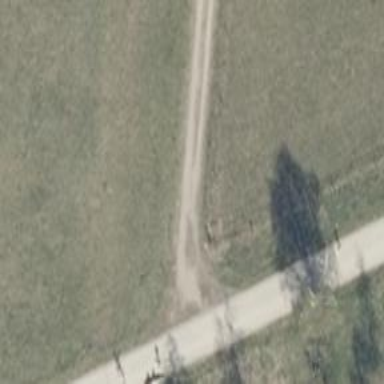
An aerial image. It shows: Gravel track with grade3 tracktype.